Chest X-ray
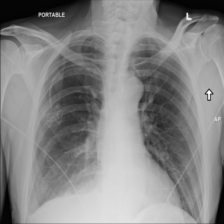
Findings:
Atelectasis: negative
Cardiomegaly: negative
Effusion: positive
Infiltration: negative
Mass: negative
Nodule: positive
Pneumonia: negative
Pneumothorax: positive
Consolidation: negative
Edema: negative
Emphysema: negative
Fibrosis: negative
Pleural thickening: negative
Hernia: negative